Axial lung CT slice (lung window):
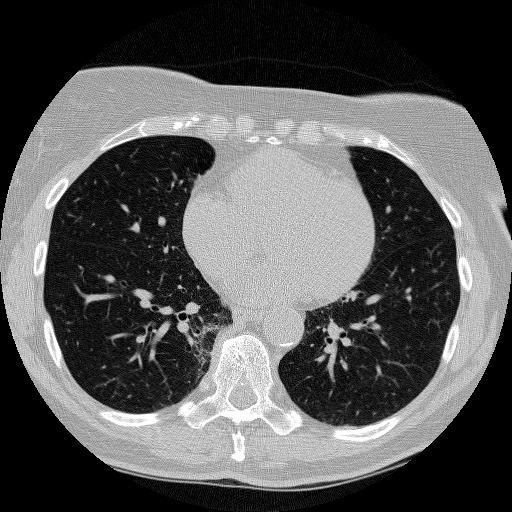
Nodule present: no